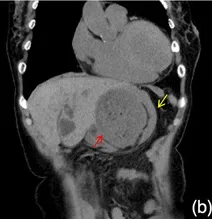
Computed tomography findings on initial admission (a-c) Computed tomography shows hiatal hernia and incarceration of a part of the gastric body into the abdominal cavity. The red arrows show the incarceration of a part of the gastric body into the abdominal cavity, and the yellow arrows show the compressed duodenum.
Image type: radiology (ct)